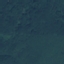
Land use / land cover class: Forest